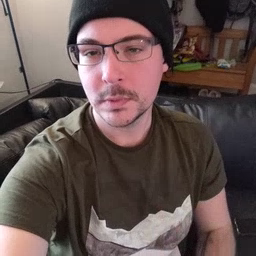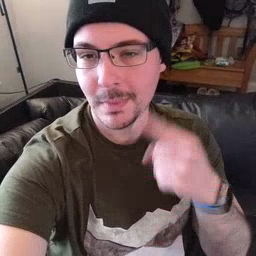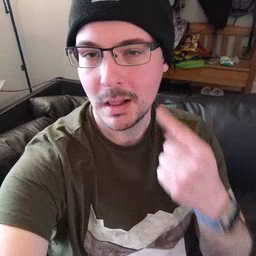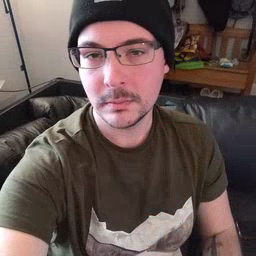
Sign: smile